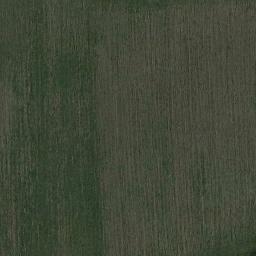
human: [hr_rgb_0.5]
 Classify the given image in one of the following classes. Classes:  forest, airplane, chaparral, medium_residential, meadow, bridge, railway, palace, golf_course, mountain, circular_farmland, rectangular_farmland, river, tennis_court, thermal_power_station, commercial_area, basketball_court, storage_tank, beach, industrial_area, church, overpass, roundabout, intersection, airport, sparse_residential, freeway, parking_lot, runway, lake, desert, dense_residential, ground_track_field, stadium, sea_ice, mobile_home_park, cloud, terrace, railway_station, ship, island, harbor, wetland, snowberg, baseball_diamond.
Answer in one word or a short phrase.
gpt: meadow